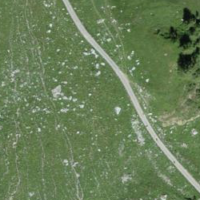
EUNIS habitat code: 23
Species observed at this site:
Hieracium villosum